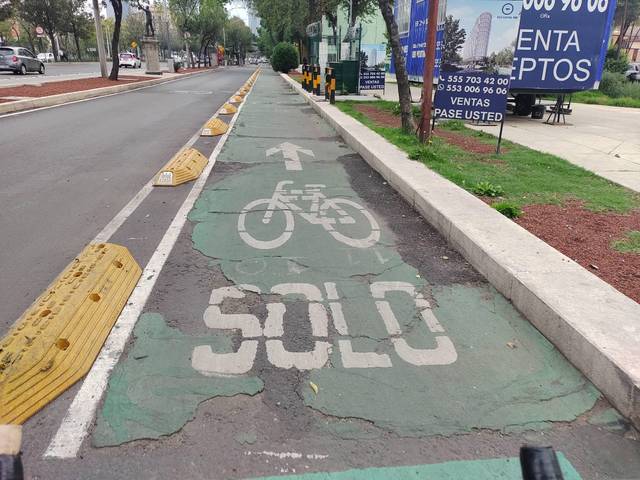
Region: Mexico
Coordinates: 19.443, -99.141